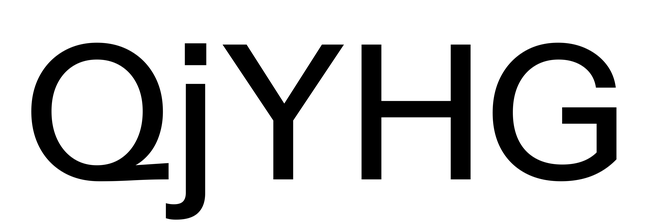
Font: InstrumentSans_Medium